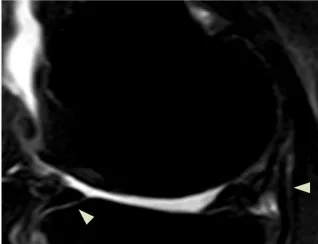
MRI sagittal . . 7/20.
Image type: radiology (mri)